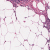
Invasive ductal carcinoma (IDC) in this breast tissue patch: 1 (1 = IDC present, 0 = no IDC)